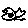
Label: fish